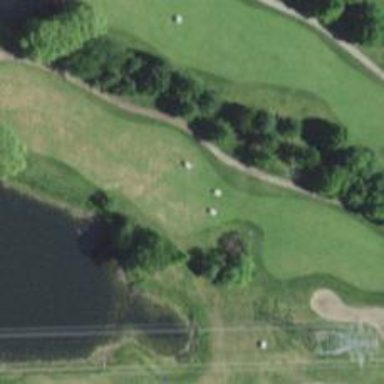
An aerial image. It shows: View of golf hole.